Interaction volume radius: 10 \u00c5
Interaction volume height: 15 \u00c5
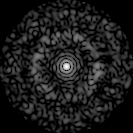
Disorder parameter: 0.8581